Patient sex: M
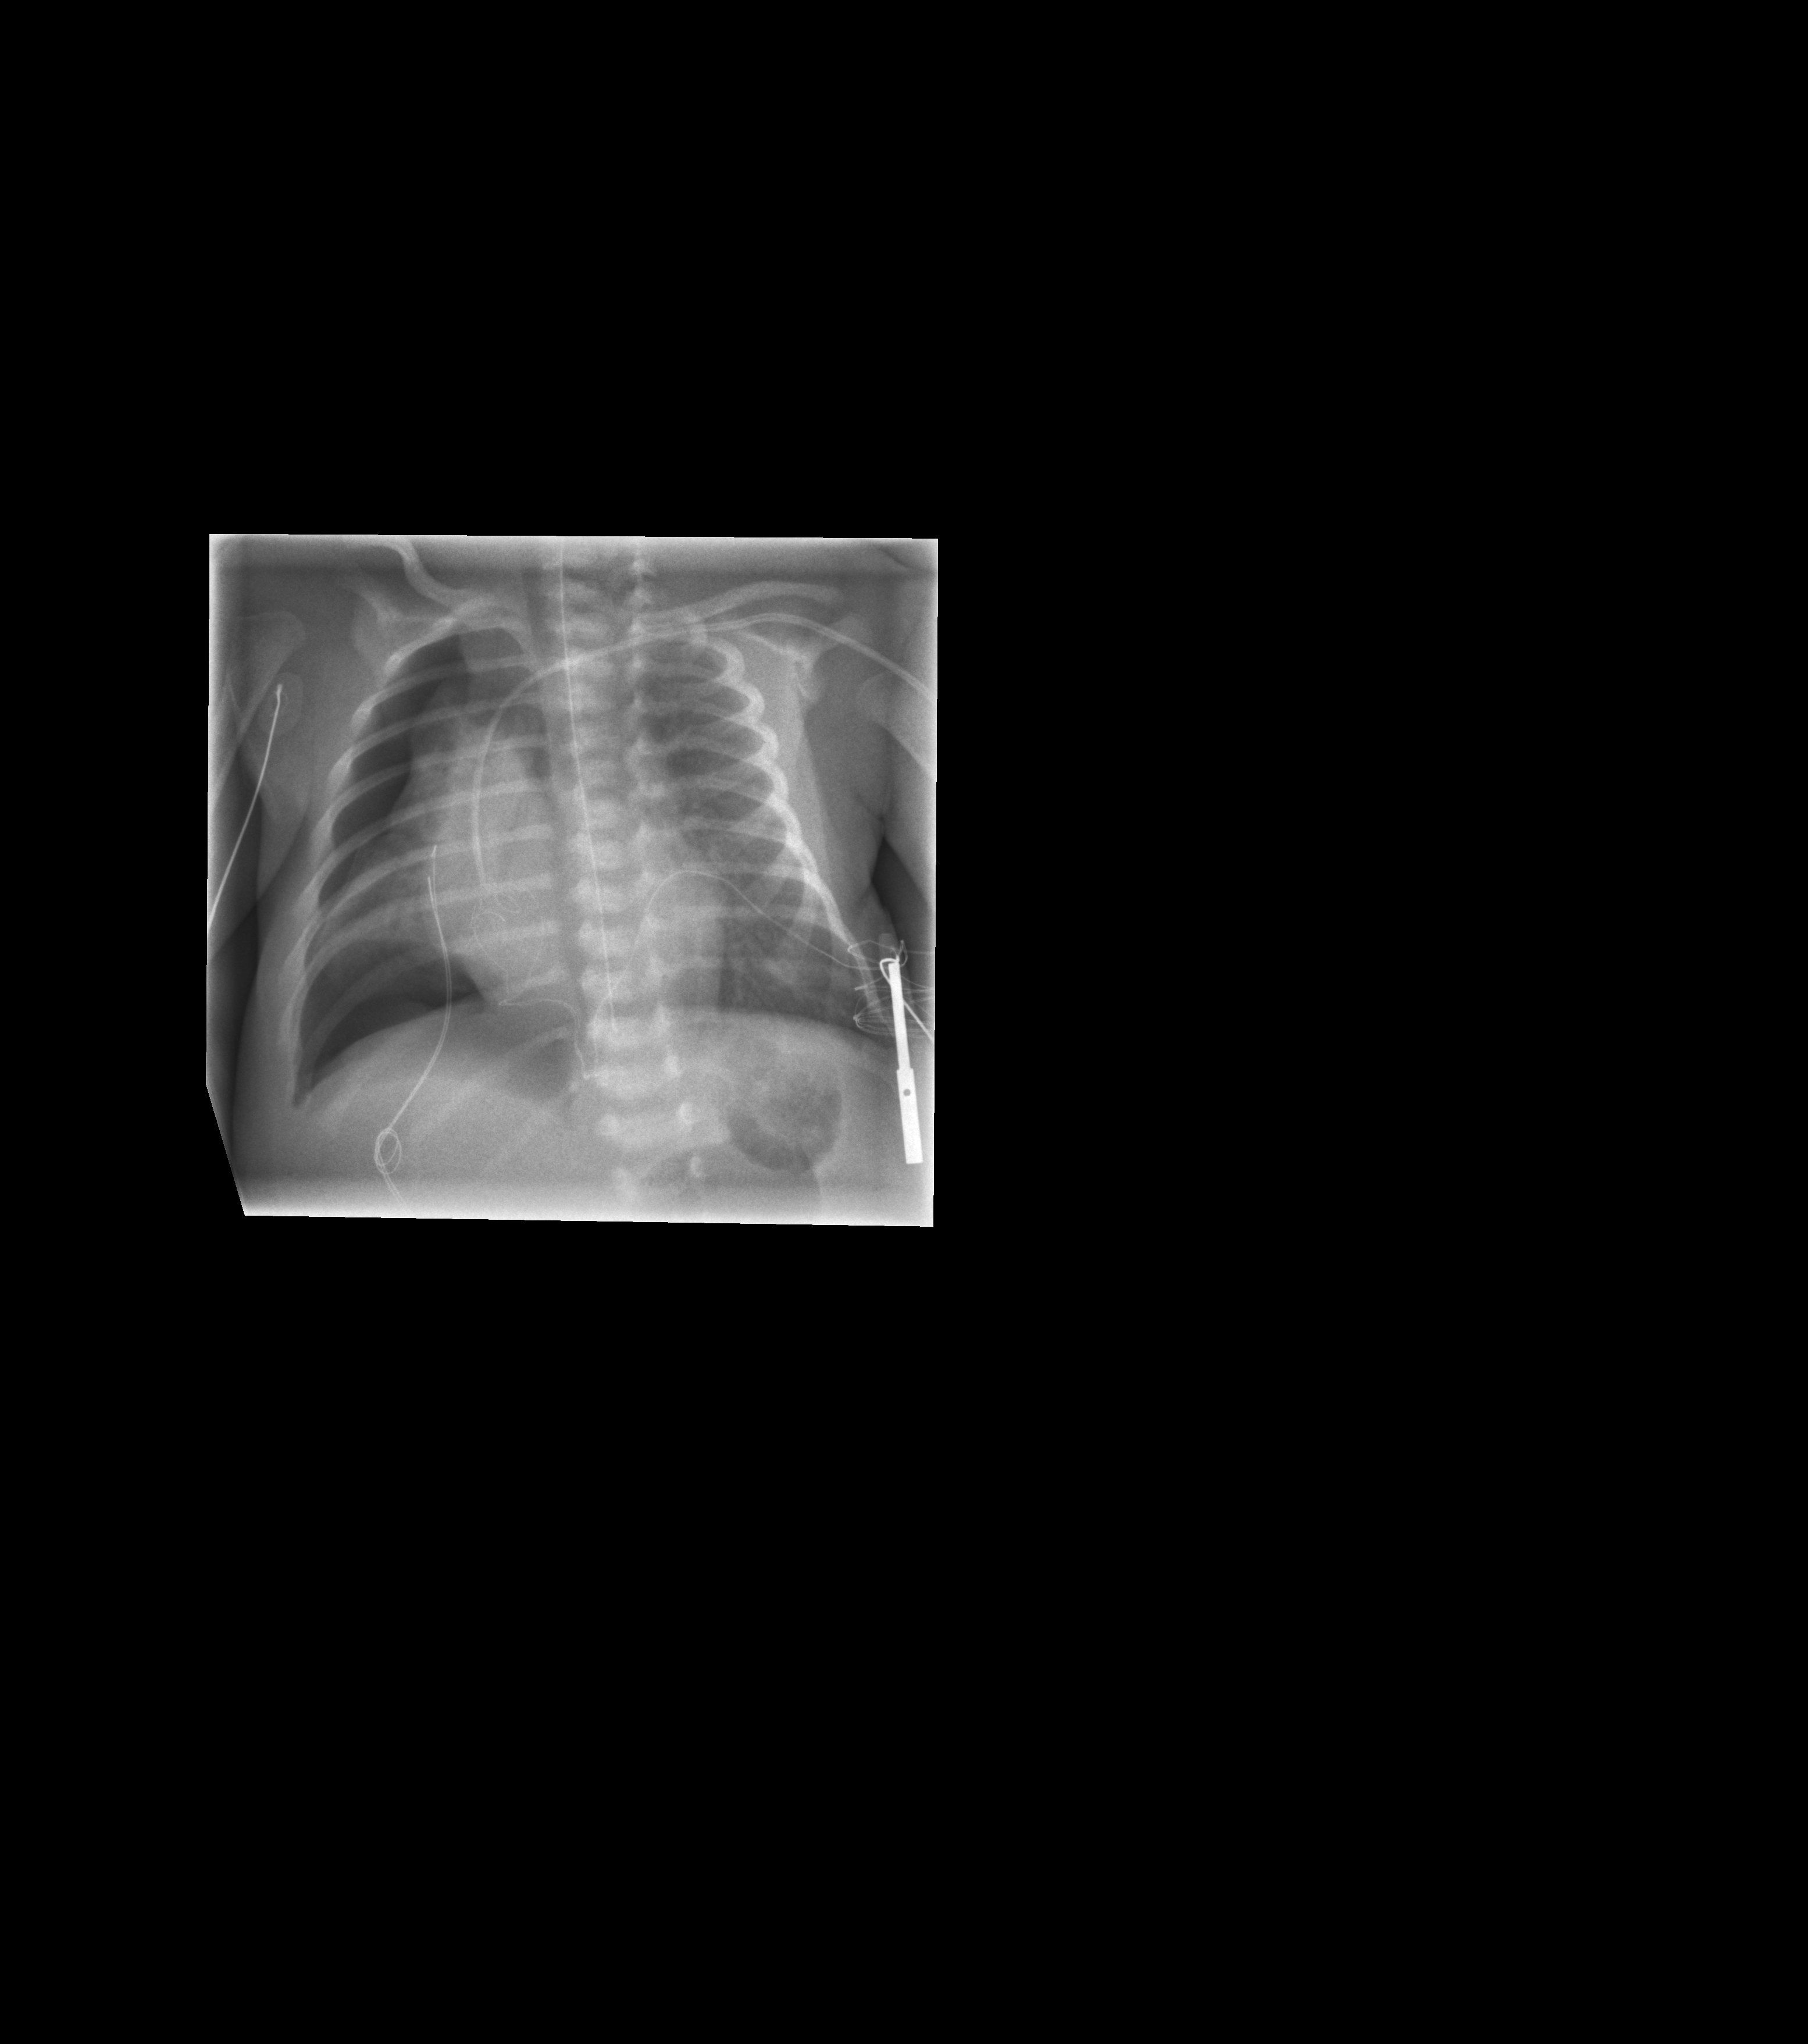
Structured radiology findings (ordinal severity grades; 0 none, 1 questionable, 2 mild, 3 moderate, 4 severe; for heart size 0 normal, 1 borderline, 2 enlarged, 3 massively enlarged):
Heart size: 0
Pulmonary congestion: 0
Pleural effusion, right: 0
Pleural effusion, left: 0
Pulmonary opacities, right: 0
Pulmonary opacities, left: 0
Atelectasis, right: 2
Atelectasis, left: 0